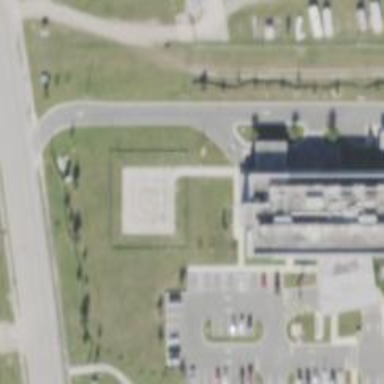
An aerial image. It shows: Image of helipad at airport.